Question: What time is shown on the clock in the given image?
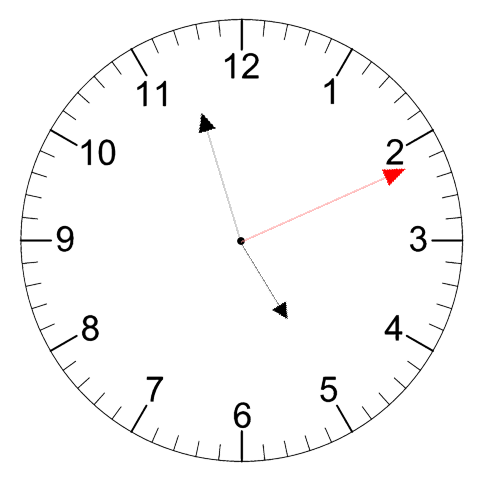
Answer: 04:57:11